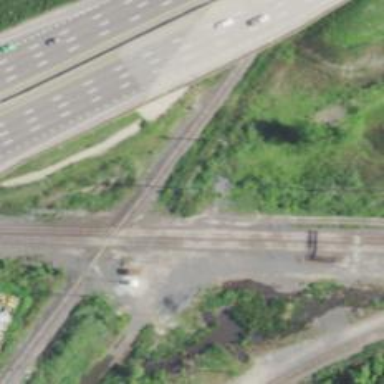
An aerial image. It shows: Railway junction.